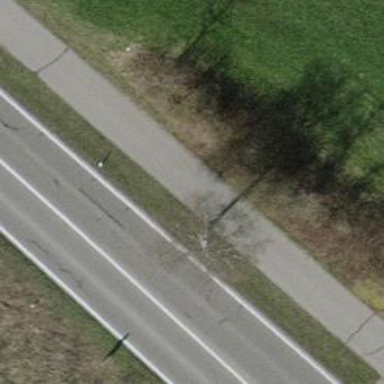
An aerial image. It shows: Avenue lined with trees.